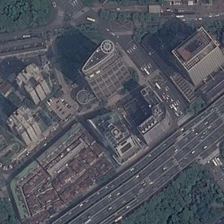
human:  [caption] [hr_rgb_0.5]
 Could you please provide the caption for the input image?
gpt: many buildings and green trees are in two sides of four parallel roads in a commercial area .

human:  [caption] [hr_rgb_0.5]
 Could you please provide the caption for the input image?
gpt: many buildings and green trees are in two sides of four parallel roads in a commercial area .

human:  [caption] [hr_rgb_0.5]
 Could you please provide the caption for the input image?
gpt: many buildings and green trees are in two sides of four parallel roads in a commercial area .

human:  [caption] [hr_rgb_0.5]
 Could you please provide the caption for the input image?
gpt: many buildings and green trees are in two sides of four parallel roads in a commercial area .

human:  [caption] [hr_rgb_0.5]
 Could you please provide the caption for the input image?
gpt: many buildings and green trees are in two sides of four parallel roads in a commercial area .